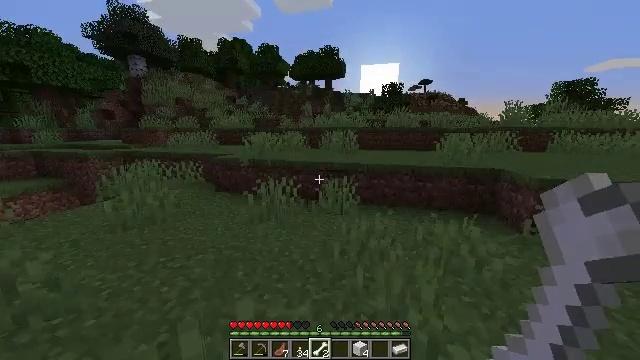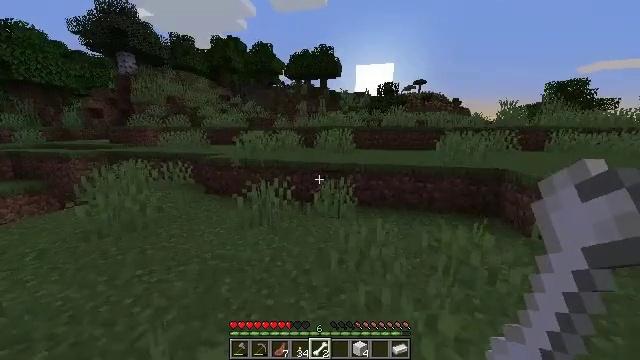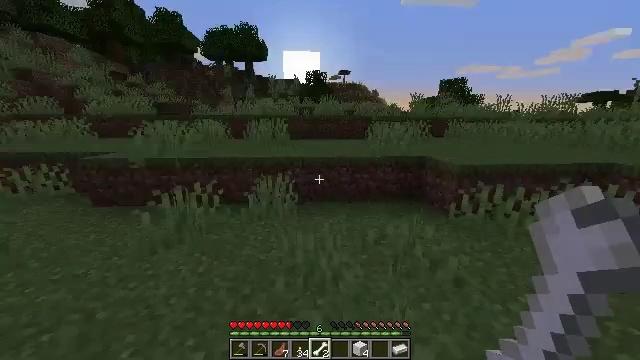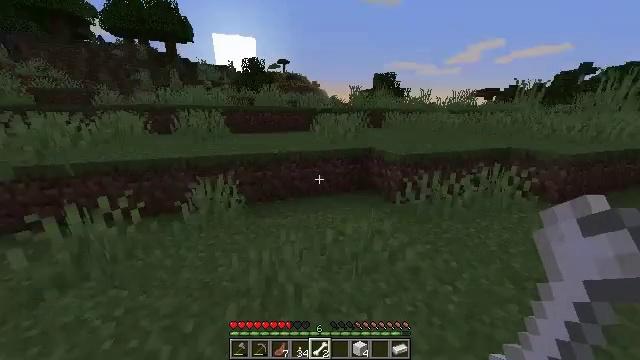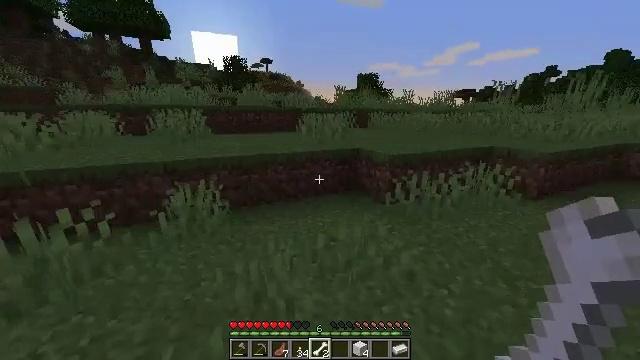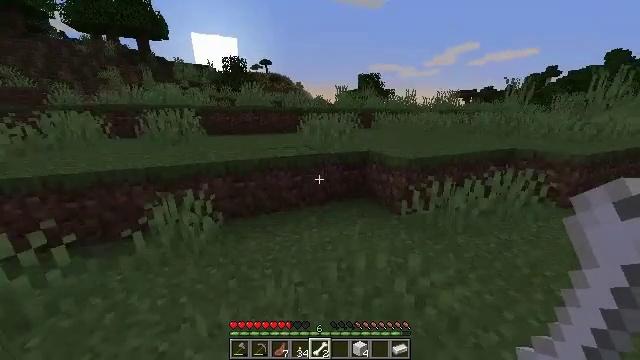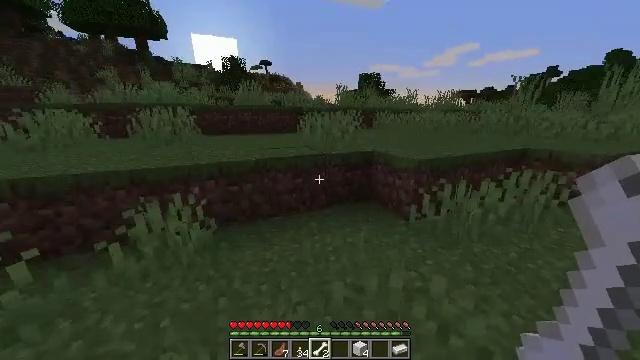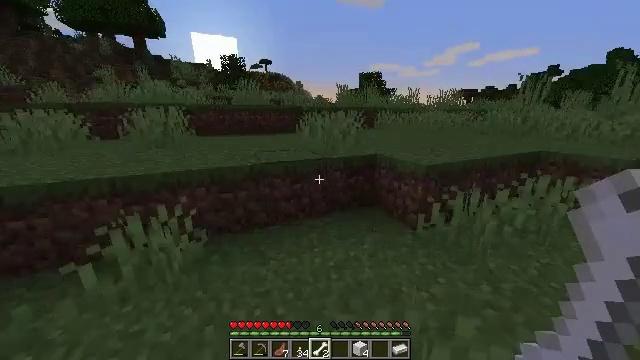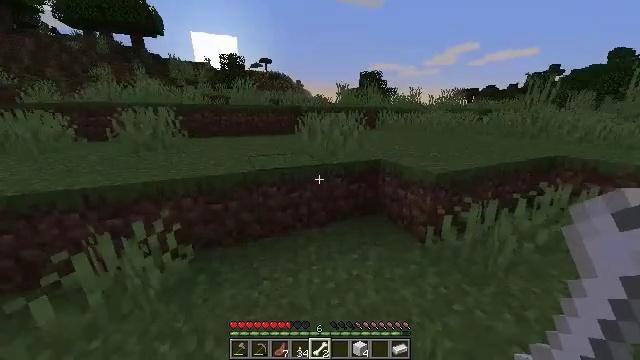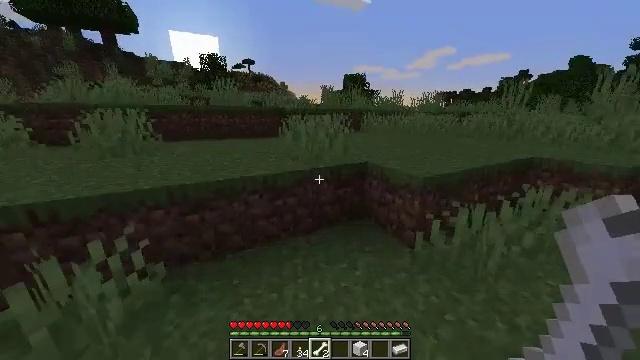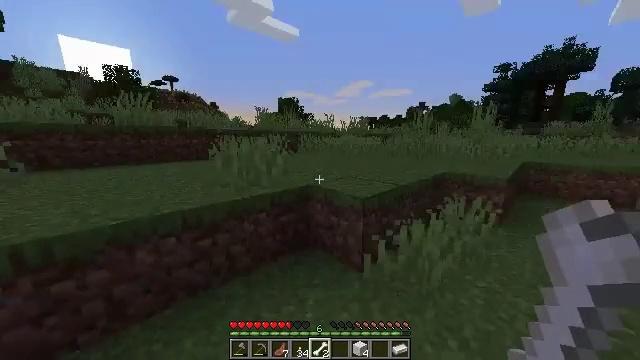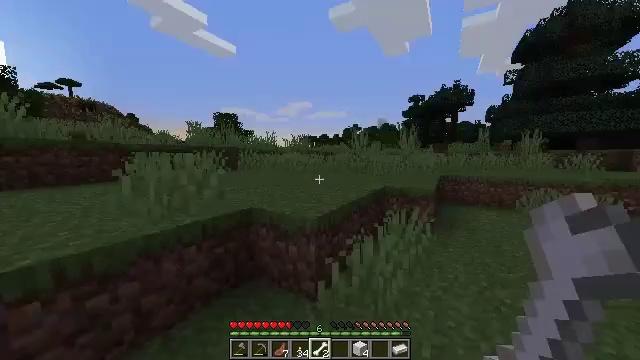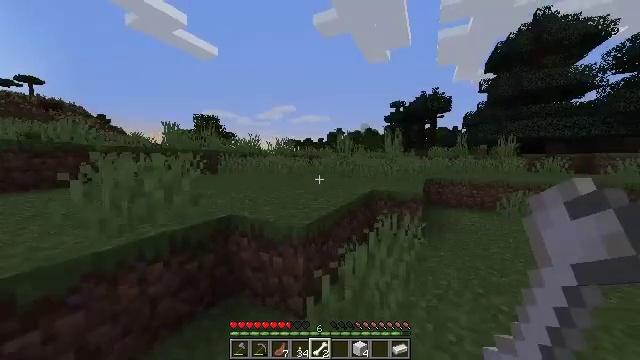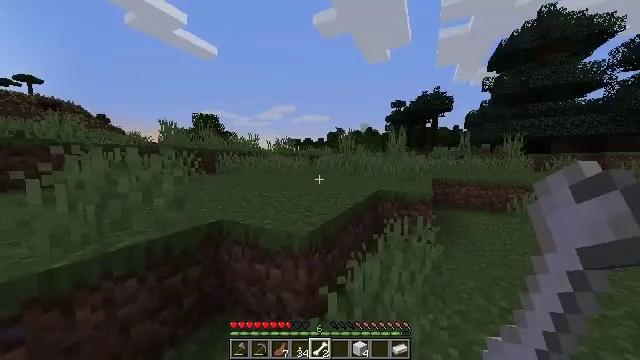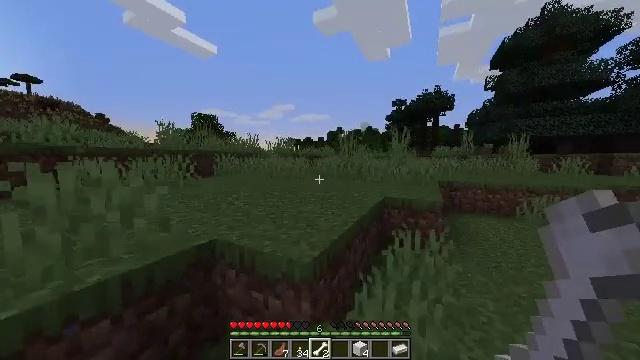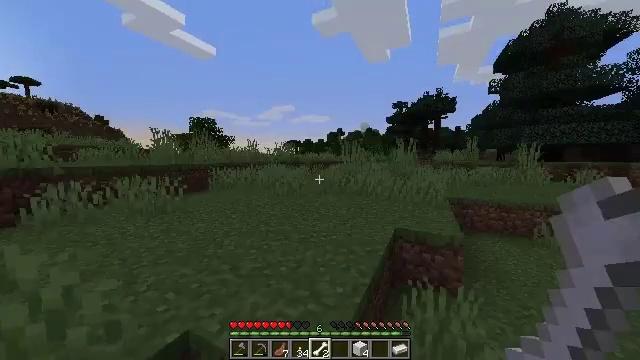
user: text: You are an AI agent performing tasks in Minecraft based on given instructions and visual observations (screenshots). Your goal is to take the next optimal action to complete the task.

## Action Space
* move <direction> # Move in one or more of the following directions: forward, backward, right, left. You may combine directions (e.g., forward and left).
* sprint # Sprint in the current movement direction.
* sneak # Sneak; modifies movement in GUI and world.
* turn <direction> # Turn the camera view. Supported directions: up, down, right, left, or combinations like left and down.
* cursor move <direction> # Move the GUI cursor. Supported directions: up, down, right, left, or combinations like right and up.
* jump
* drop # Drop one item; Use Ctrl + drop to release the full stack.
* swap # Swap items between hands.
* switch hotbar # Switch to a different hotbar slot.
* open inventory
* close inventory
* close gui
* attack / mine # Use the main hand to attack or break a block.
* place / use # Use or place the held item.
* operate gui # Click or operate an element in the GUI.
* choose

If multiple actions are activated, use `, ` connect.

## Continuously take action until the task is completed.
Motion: motion action
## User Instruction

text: Attack the large fern to gather it.
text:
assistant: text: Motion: move forward, turn right
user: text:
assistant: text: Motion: move forward, turn right and down
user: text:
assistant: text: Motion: move forward, turn right and down
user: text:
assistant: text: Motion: move forward, turn right
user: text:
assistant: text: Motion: move forward
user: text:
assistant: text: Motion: move forward
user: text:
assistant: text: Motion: move forward
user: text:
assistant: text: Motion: move forward
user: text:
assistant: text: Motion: move forward, turn right
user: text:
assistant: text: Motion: move forward, turn right and up
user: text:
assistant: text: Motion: move forward, turn right and up
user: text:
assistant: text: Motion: move forward, turn right
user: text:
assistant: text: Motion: move forward
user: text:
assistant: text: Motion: move forward, jump
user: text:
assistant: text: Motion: move forward, jump
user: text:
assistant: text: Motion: move forward, turn right and down, jump
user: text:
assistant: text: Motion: move forward, turn right and down, jump
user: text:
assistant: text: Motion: move forward, turn right and down, jump
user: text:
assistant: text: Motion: move forward, jump
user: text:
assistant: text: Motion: move forward, jump
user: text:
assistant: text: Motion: move forward, jump
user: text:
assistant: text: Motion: move forward, turn right and down, jump
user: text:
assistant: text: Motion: move forward, turn right, jump
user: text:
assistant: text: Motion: move forward, turn right, jump
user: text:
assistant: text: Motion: move forward, jump
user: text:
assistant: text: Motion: move forward, jump
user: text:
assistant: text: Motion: move forward, jump
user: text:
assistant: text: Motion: move forward, jump
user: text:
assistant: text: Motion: move forward, jump
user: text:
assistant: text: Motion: move forward, jump